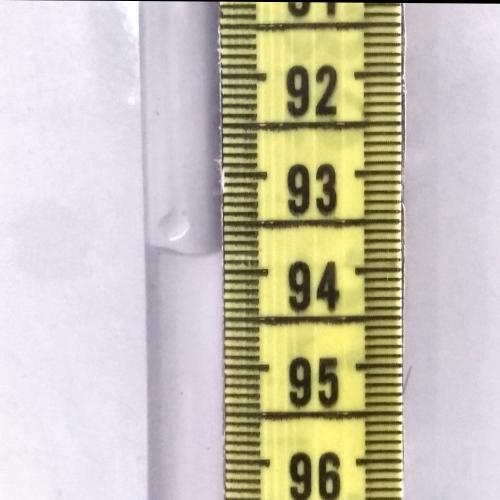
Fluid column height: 93.8 cm